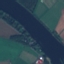
Label: River